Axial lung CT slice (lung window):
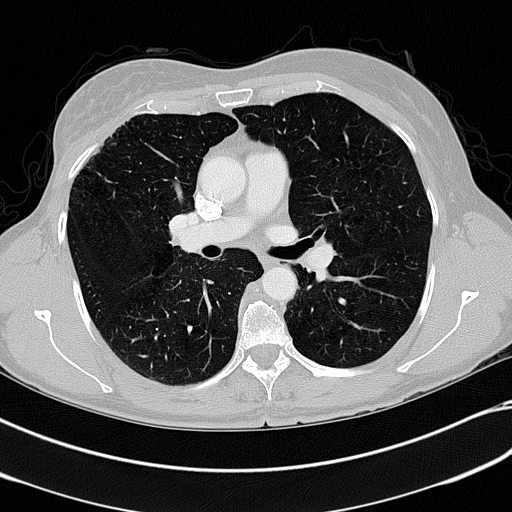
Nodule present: no